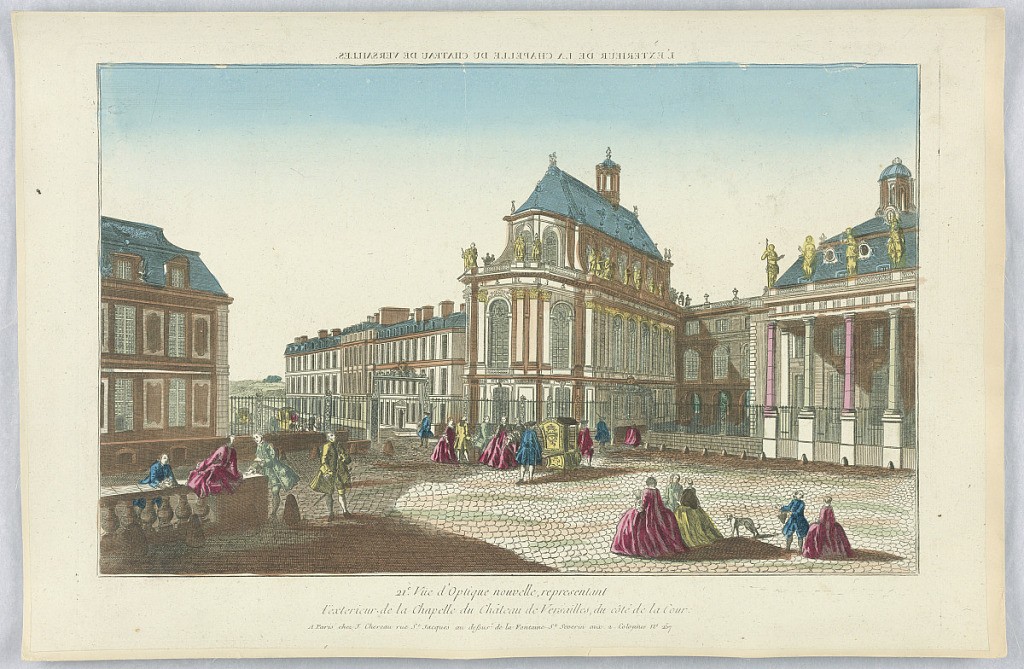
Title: Peep-Show Print
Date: mid-18th century
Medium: Engraving and brush and wash on paper
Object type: Print
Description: Peep-show print